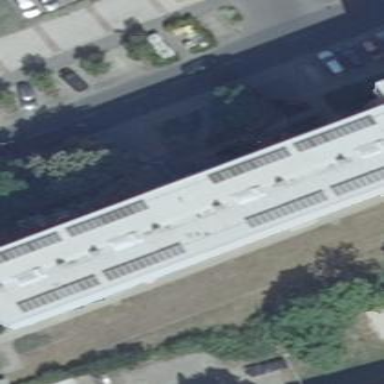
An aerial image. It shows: Block of apartments with flat roofs covered in silver tar paper.